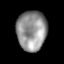
Tissue: lung
Cell type: Epithelial cells
Senescence score: 0.178
Nuclear area (px): 1170
Mean DAPI intensity: 145.744